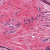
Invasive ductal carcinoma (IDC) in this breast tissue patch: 0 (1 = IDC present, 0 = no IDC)